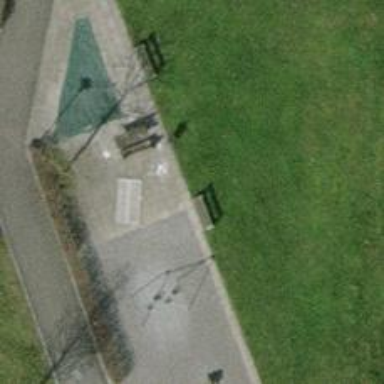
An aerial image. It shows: Bench.